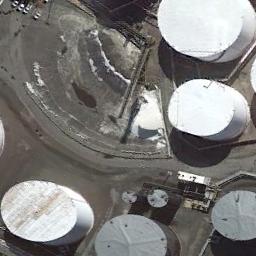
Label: storage_tank